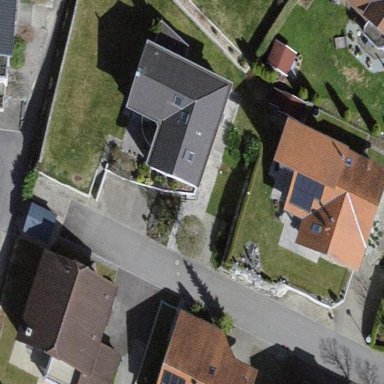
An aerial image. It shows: Simple and straightforward house.